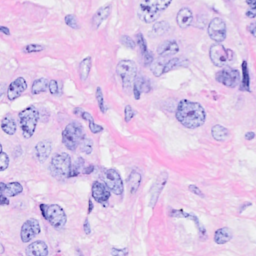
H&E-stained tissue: Breast